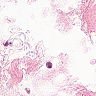
Metastatic tissue present: no